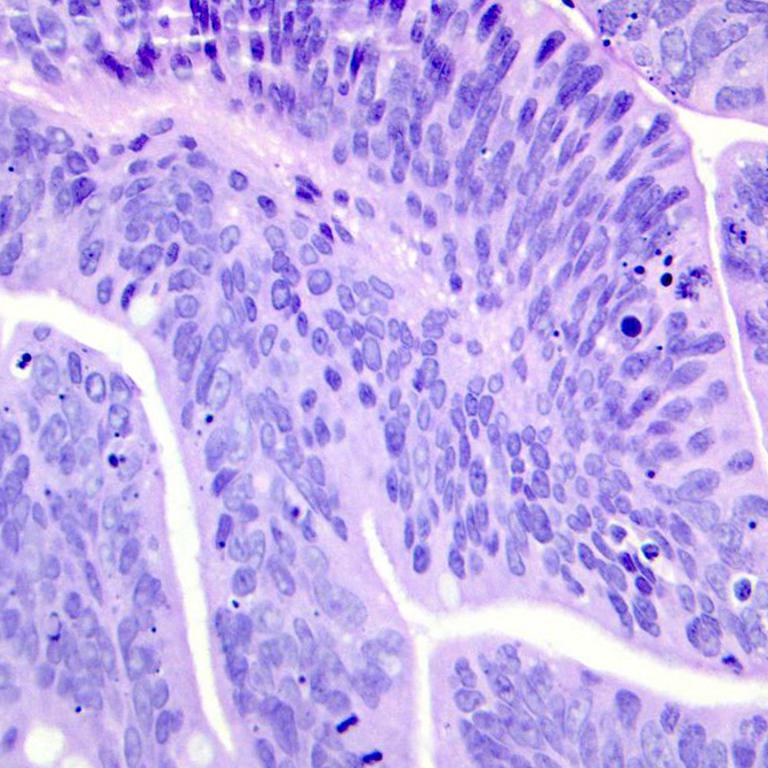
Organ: colon
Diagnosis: adenocarcinomas